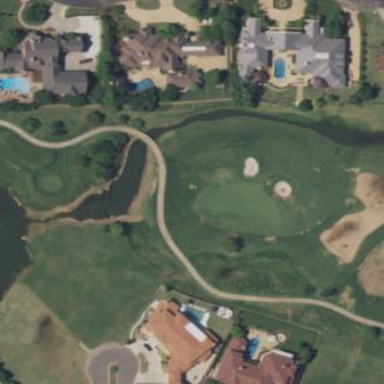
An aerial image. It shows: Grassy area designated as golf fairway.